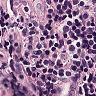
Metastatic tissue present: no